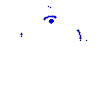
Particle: kaon